Interaction volume radius: 10 \u00c5
Interaction volume height: 10 \u00c5
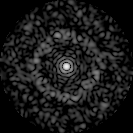
Disorder parameter: 0.8522